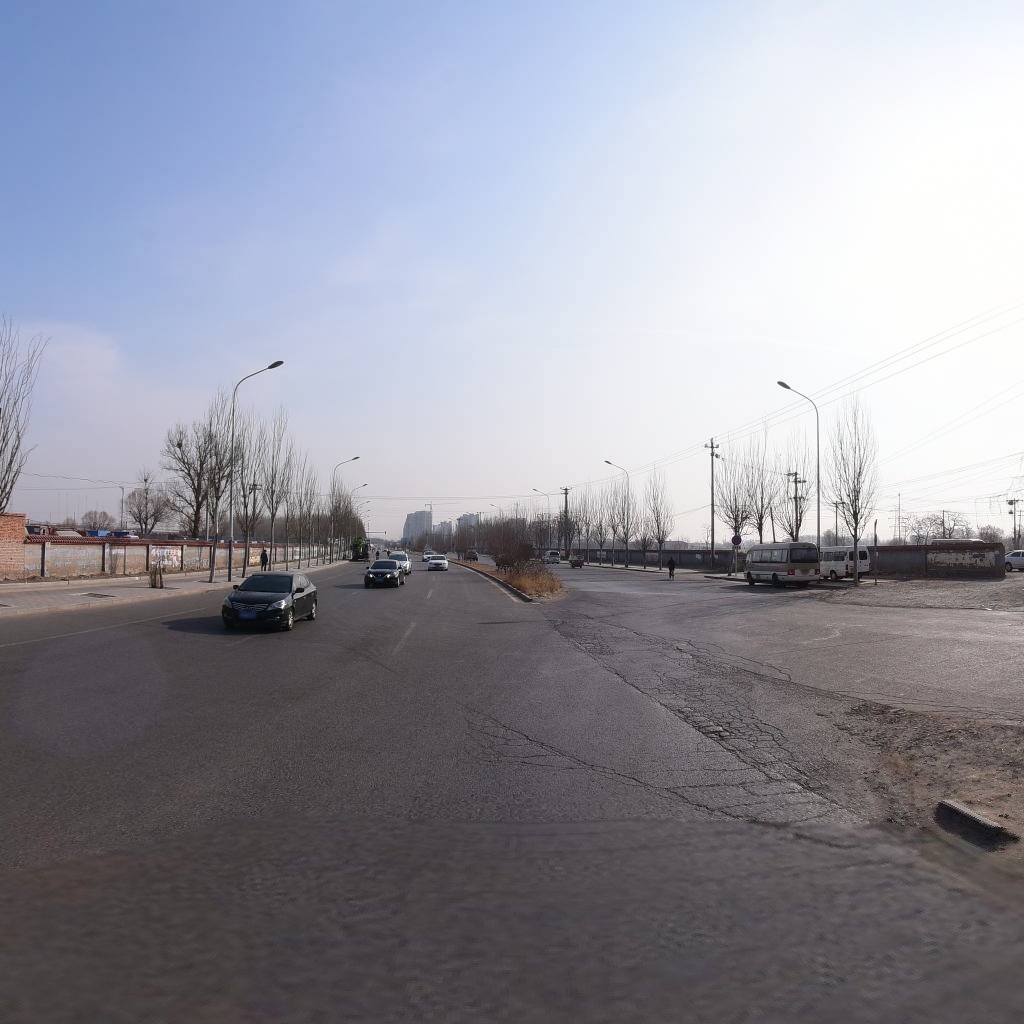
Region: Chaoyang
Road damage annotations: alligator crack